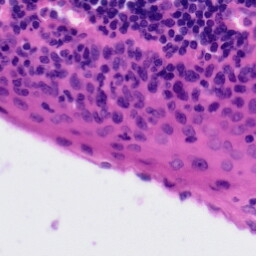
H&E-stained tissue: Tonsil